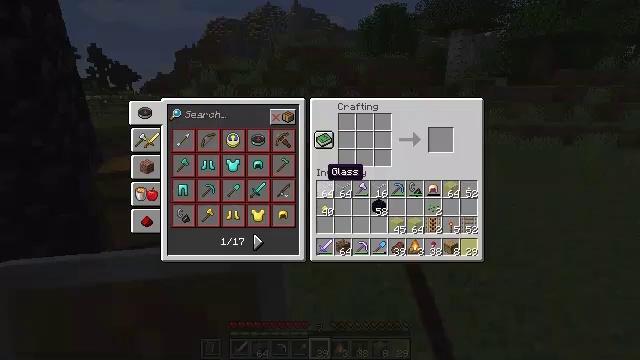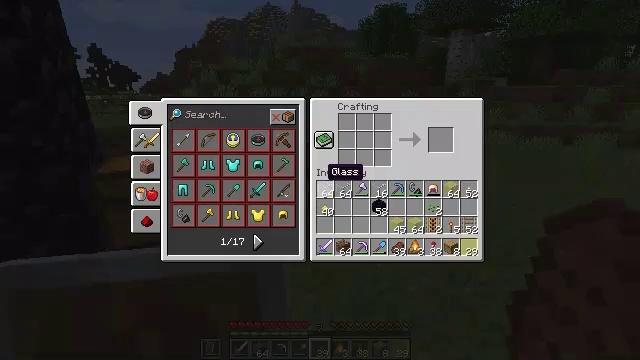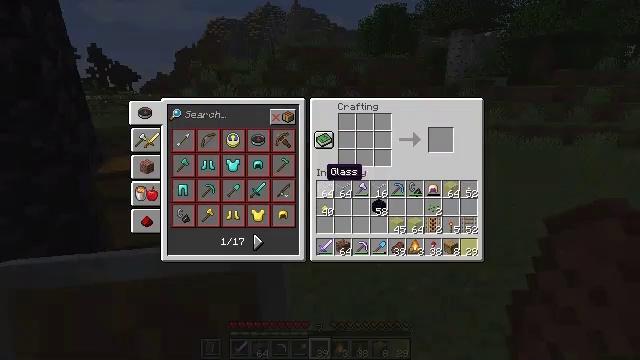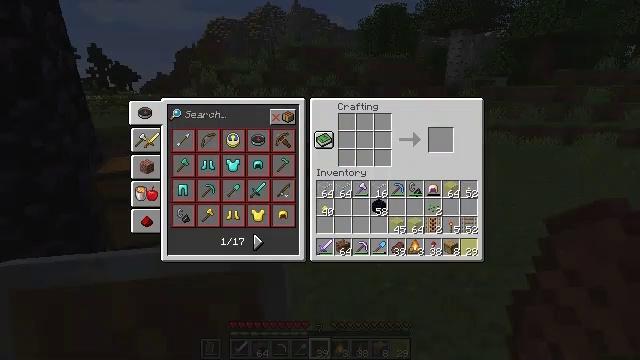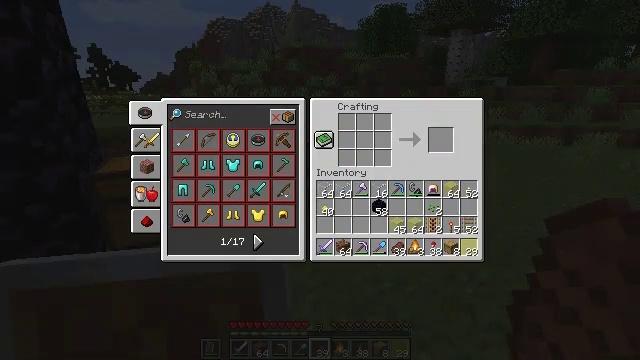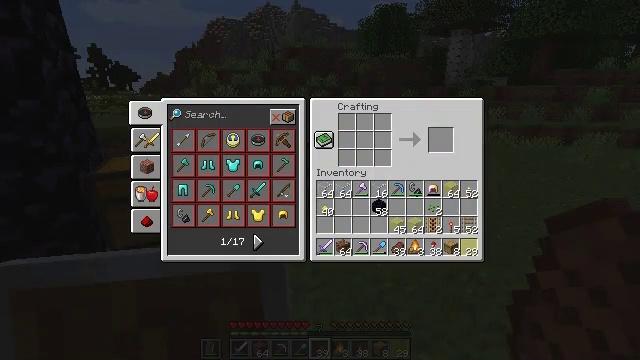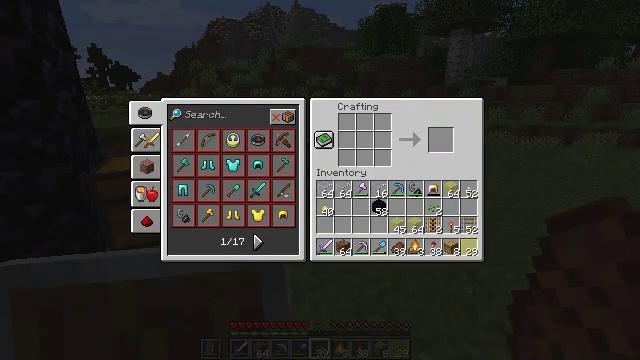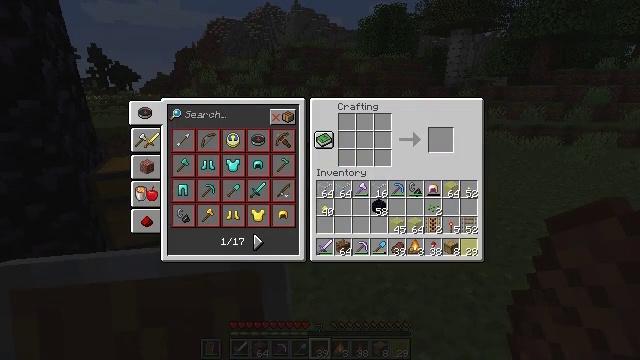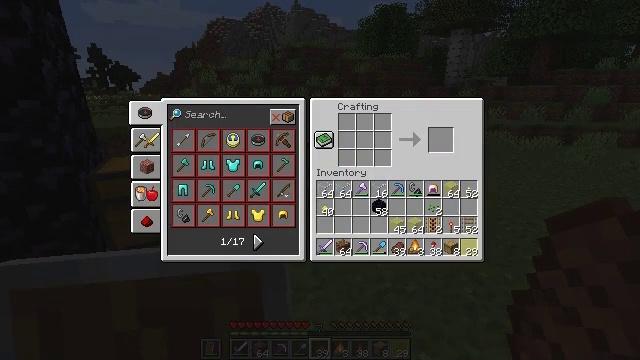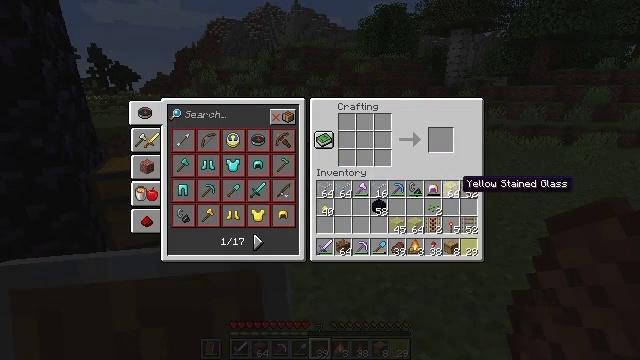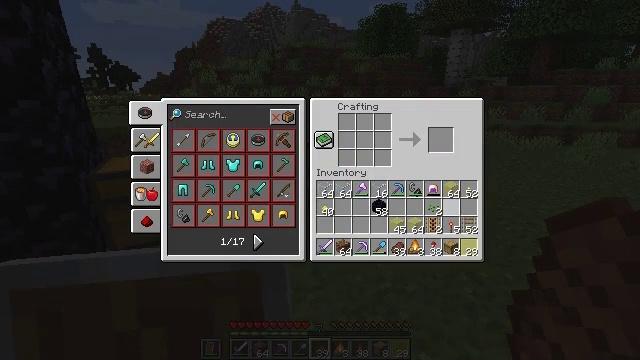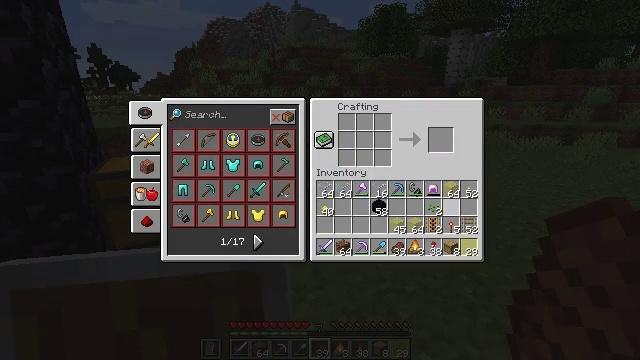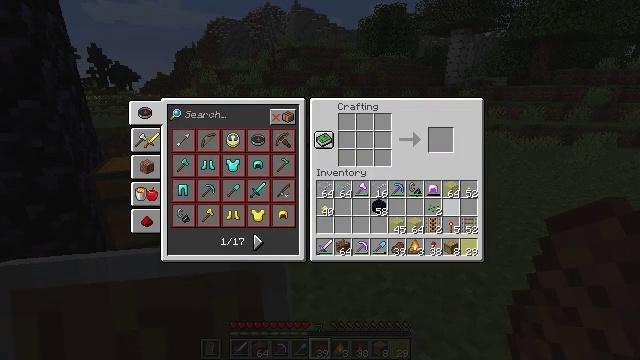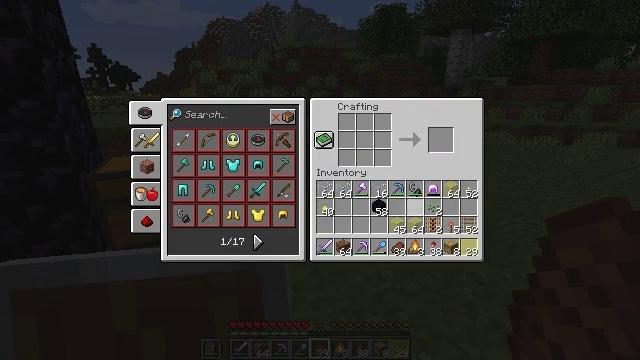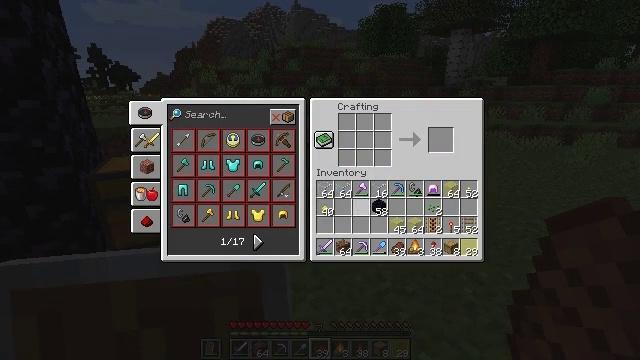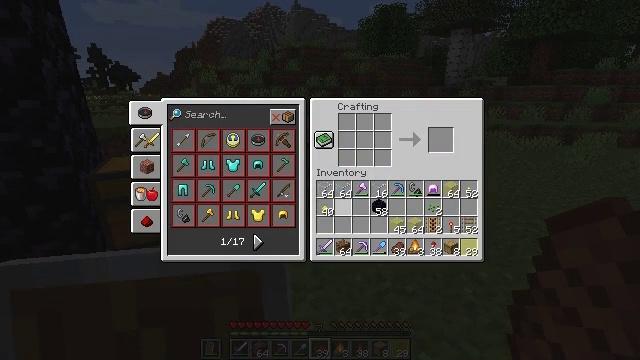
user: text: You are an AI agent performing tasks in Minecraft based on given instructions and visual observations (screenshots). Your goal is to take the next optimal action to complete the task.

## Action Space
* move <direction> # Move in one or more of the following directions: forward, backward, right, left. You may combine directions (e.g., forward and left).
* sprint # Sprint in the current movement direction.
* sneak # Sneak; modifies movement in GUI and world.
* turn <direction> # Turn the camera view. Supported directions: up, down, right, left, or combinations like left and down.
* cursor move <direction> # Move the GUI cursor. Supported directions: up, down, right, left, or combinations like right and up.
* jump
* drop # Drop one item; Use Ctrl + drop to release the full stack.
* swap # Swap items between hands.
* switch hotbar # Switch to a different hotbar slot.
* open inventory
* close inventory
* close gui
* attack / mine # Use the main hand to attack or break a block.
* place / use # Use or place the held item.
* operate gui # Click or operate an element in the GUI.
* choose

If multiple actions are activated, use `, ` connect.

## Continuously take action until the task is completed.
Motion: motion action
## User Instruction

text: Interact with the crafting table to get yellow dye.
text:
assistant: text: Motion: no_op
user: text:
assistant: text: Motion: no_op
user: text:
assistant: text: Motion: no_op
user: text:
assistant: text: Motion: no_op
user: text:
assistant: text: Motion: cursor move right
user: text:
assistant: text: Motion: cursor move right
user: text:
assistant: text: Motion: cursor move right
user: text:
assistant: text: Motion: cursor move right
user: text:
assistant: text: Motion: cursor move right and down
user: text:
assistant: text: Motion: no_op
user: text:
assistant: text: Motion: no_op
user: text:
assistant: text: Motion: sneak
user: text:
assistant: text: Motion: sneak, cursor move left
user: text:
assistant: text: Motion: sneak, cursor move left
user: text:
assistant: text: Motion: sneak, cursor move left
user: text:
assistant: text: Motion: sneak
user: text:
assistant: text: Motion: sneak
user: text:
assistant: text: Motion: sneak
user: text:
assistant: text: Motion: sneak, cursor move left
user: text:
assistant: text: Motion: sneak
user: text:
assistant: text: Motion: sneak
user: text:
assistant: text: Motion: sneak
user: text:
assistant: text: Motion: sneak
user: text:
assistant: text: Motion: sneak
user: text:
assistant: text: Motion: choose
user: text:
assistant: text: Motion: choose
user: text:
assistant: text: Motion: choose
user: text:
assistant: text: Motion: cursor move right and up
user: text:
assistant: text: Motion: cursor move up
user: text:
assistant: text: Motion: cursor move up